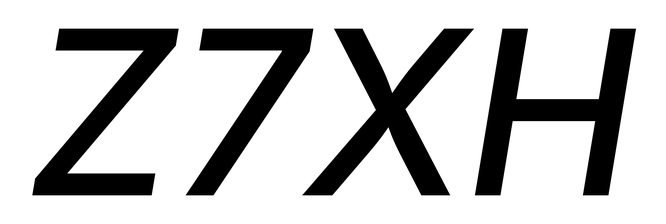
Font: Inter-Italic_Medium_Italic